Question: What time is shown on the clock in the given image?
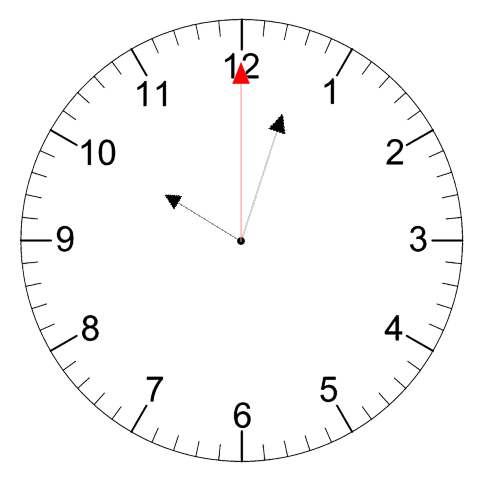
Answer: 10:03:00